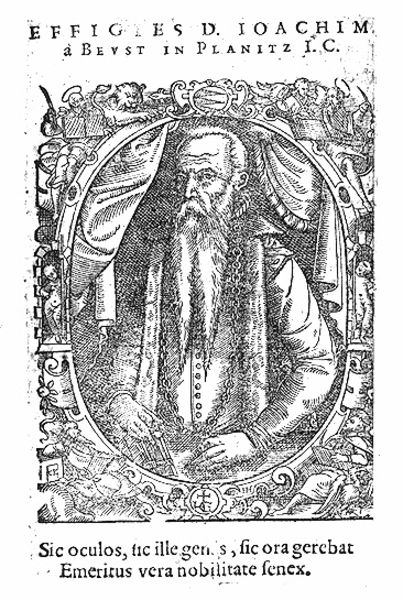
Titel: Bildnis des Joachim Beust von Planitz
Künstler: Monogrammist CK (1590)
Institution: (Seriendruck)
Schlagwörter: hand, mann, schatten, umhang, weiß, menschen, frisur, grau, haar, licht, nase, ohr, schwarz, stirn, zeichnung, schal, tuch, muster, ornament, alt, bart, jacke, arm, augen, bärtig, falten, mensch, rahmen, vollbart, bildnis, herr, hände, portrait, porträt, vorhang, mantel, spitzen, poträt, oval, engel, putto, holzschnitt, schrift, zwei, kette, grafik, graphik, weis, rand, inschrift, verzierung, knöpfe, knopfleiste, weste, knabe, buch, medaillon, kreuz, druck, schwarzweiss, schraffur, radierung, stich, seite, text, brille, überschrift, wappen, werkzeug, veste, halbprofil, runzeln, gelehrter, löwe, schreiber, putten, kupferstich, putti, spruch, schwaz, latein, zauberer, beschriftet, lateinisch, vignette, schaal, joachim, nobel, emerit, o, lateinisch#, planitz